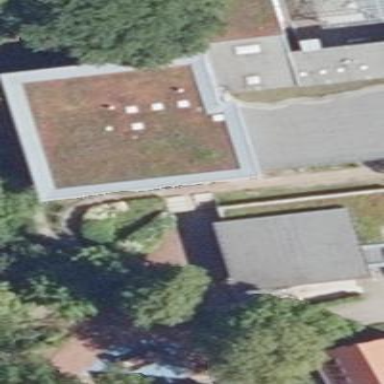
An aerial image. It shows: School building.